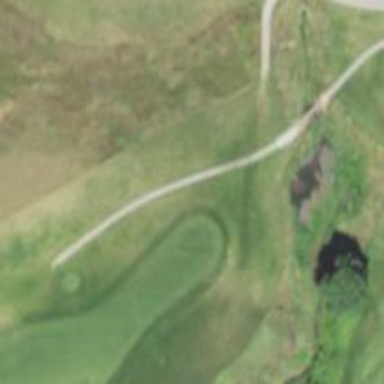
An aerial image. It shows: Path used for both walking and golf.